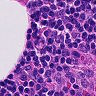
Metastatic tissue present: no